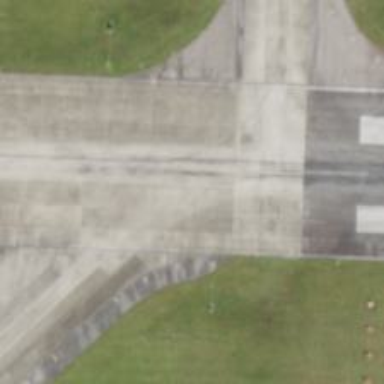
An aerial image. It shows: Image of taxiway at airport.